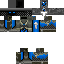
A male skeleton skin with dark skin, wearing brown helmet dressed in a blue armor chest and black pants, featuring a closed mouth.